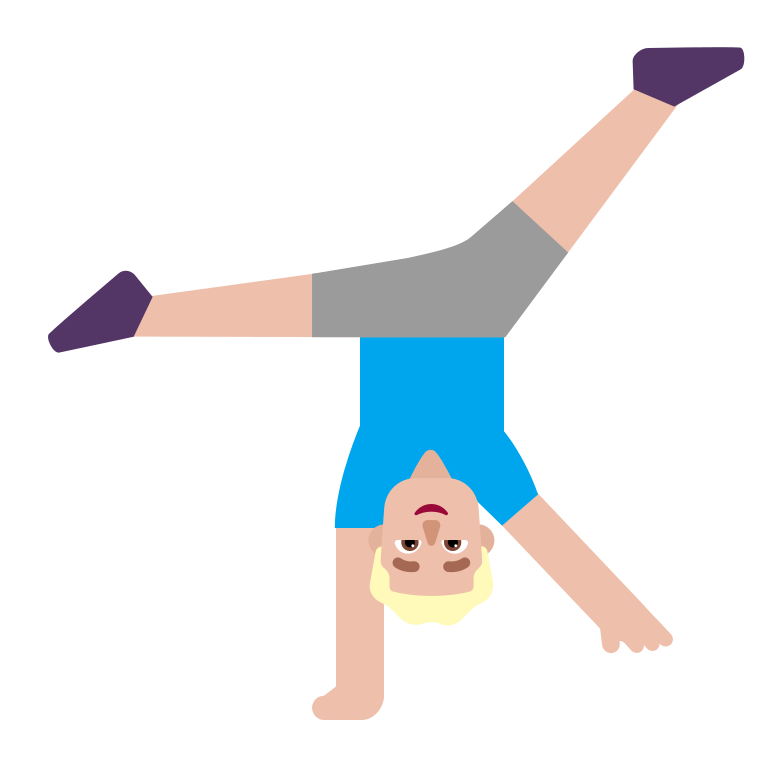
man cartwheeling flat  light